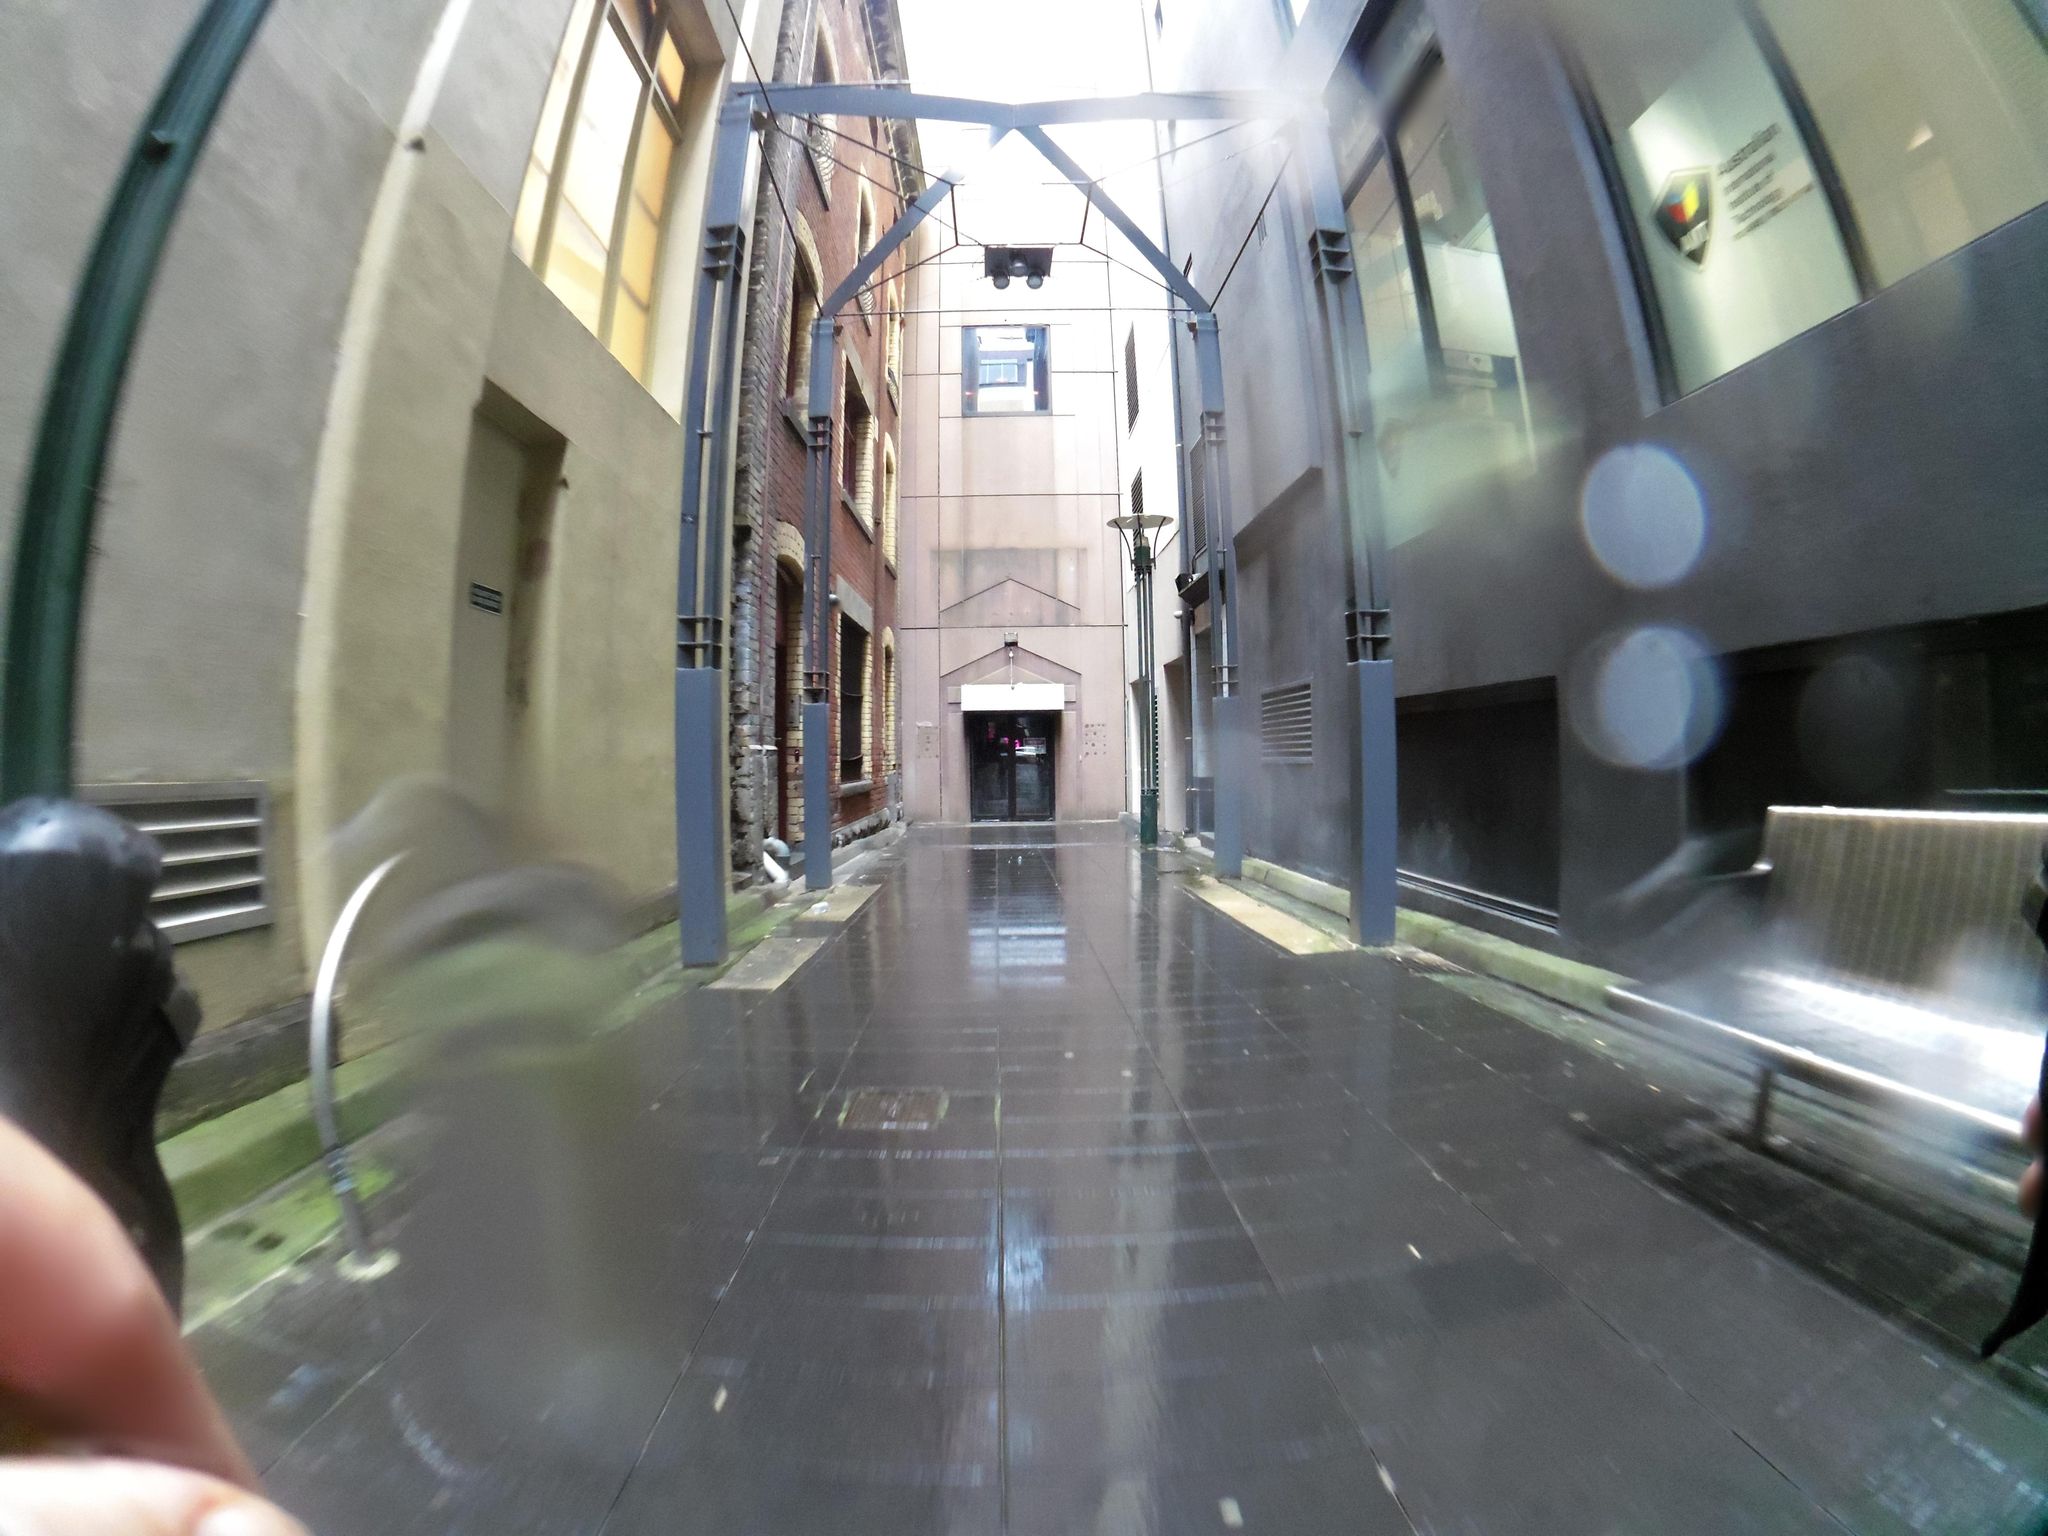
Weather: clear
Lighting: day
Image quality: slightly poor
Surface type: walking surface
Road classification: footway, corridor, pedestrian
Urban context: urban centre
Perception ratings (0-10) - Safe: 2.51, Lively: 4.11, Beautiful: 1.31, Boring: 6.48, Depressing: 4.97, Wealthy: 4.33